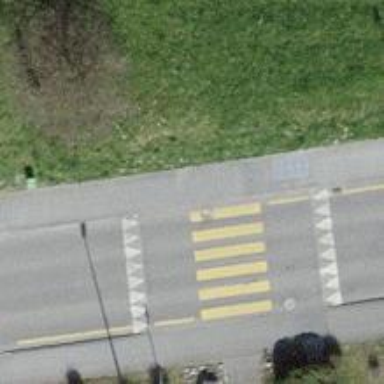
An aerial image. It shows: Kerb serving as barrier.